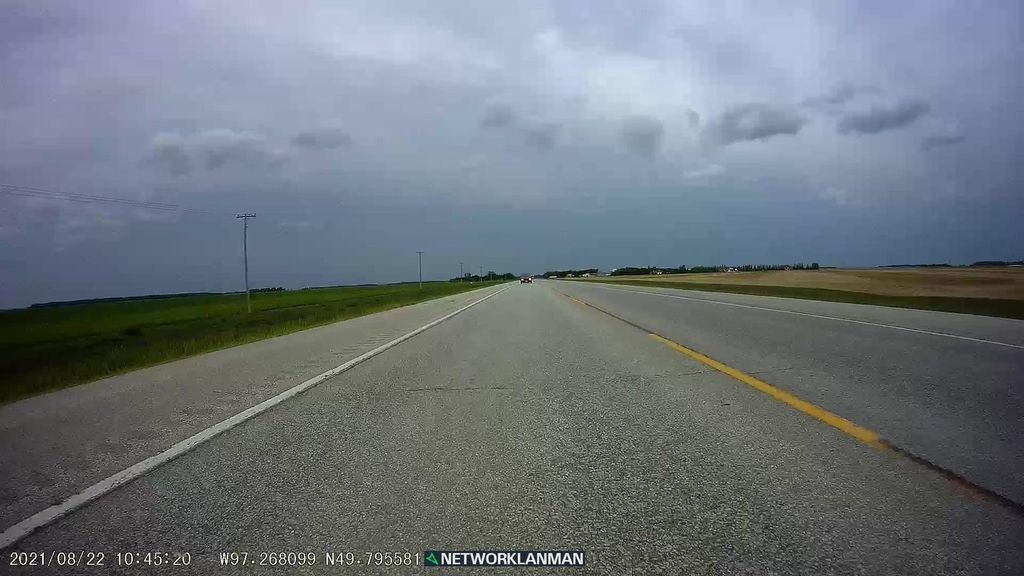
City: winnipeg